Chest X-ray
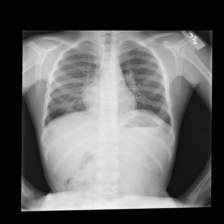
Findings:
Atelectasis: negative
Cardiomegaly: negative
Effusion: negative
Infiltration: negative
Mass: negative
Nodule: negative
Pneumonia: negative
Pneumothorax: negative
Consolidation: negative
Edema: negative
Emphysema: negative
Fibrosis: negative
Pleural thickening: negative
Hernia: negative